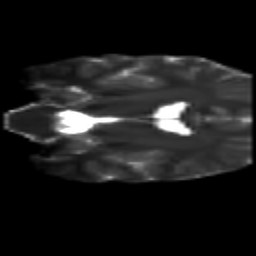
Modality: T2w
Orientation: coronal
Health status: healthy
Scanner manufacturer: siemens
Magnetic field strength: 3 T
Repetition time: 10 s
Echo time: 0.092 s